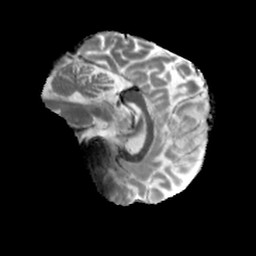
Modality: MD
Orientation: sagittal
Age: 30
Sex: female
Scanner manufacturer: siemens
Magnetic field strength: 6.98 T
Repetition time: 7.776 s
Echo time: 0.076 s